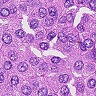
Metastatic tissue present: yes